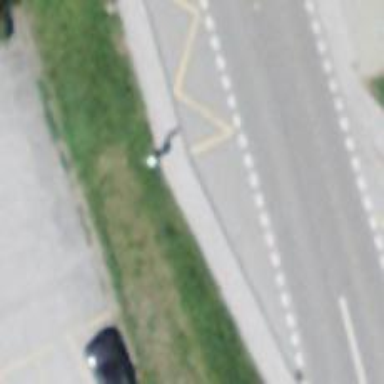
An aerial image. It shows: Bus stop with platform for public transport.